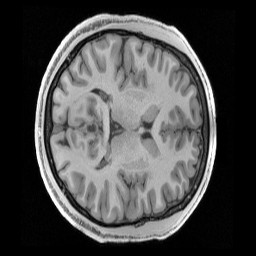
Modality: T1w
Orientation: axial
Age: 23
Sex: male
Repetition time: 2.4 s
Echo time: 0.00222 s